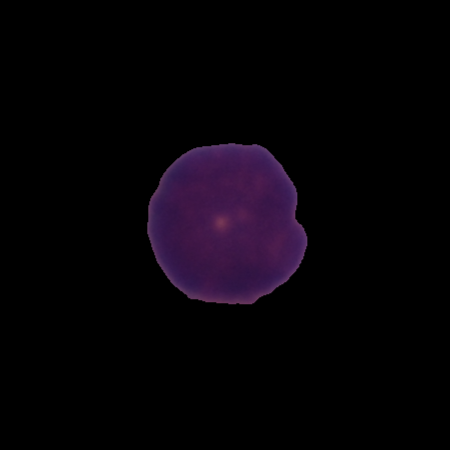
Label: healthy